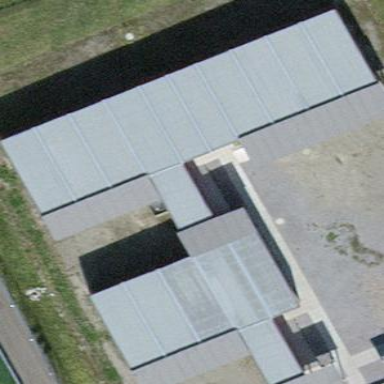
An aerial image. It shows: School building.